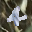
Label: 4